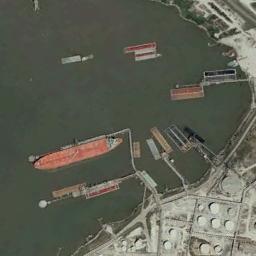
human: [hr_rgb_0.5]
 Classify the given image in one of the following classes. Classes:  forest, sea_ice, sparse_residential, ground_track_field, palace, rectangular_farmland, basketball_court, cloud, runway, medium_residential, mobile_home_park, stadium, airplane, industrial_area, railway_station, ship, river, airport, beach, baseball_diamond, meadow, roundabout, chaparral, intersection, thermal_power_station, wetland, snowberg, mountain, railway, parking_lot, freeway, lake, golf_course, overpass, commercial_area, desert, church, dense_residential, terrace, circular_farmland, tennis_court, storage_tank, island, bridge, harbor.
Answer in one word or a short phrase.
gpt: ship